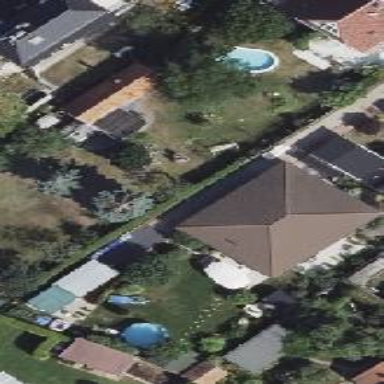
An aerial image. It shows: Detached building with pyramidal roof shape.